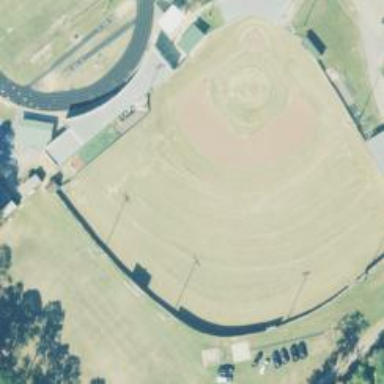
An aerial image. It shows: Baseball pitch for leisure land.